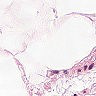
Metastatic tissue present: no